Field crop: tomato
Growth stage: 1
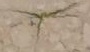
Species: cyperus